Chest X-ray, PA view. Patient: 32 years old, sex M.
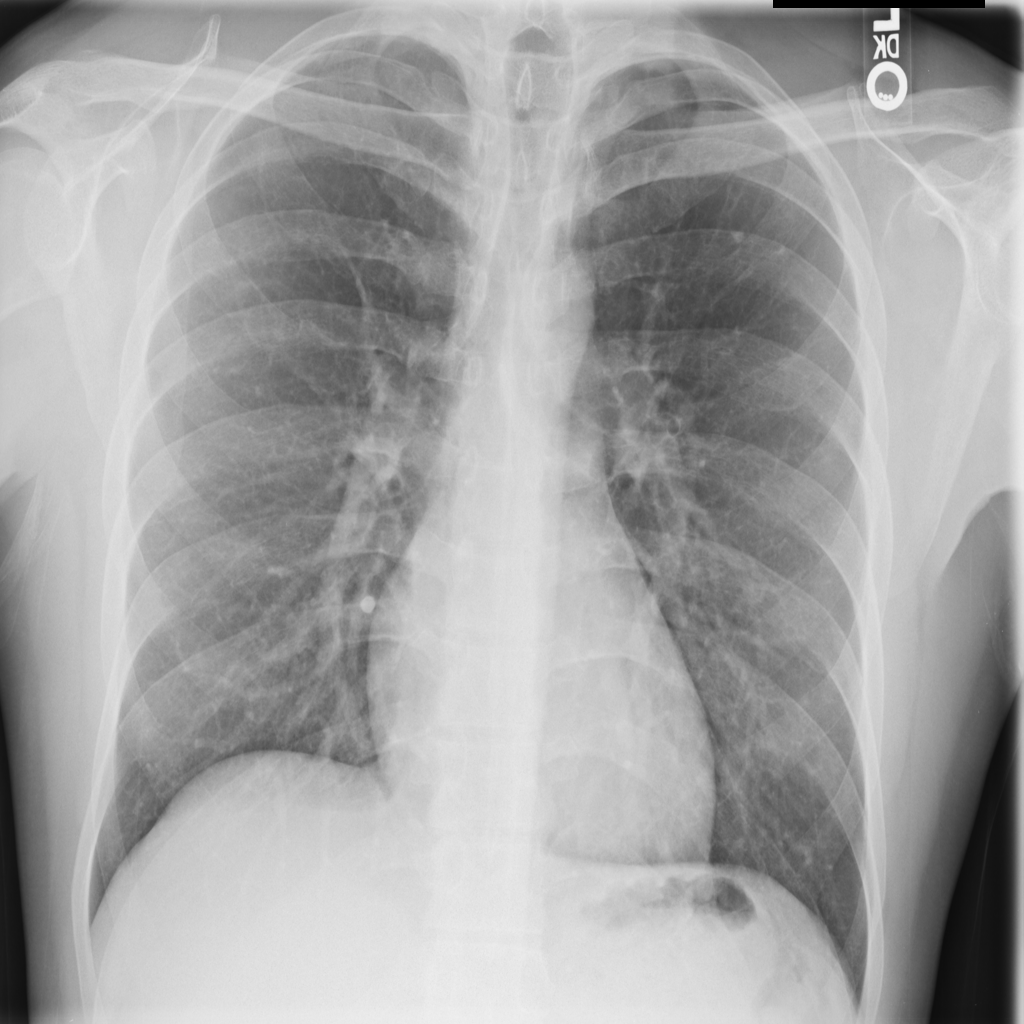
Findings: No Finding